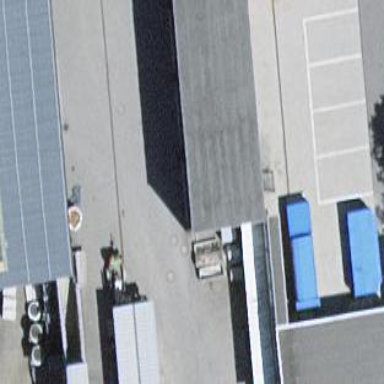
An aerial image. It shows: Commercial building housing recycling center.